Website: bh-photo
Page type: address-validator
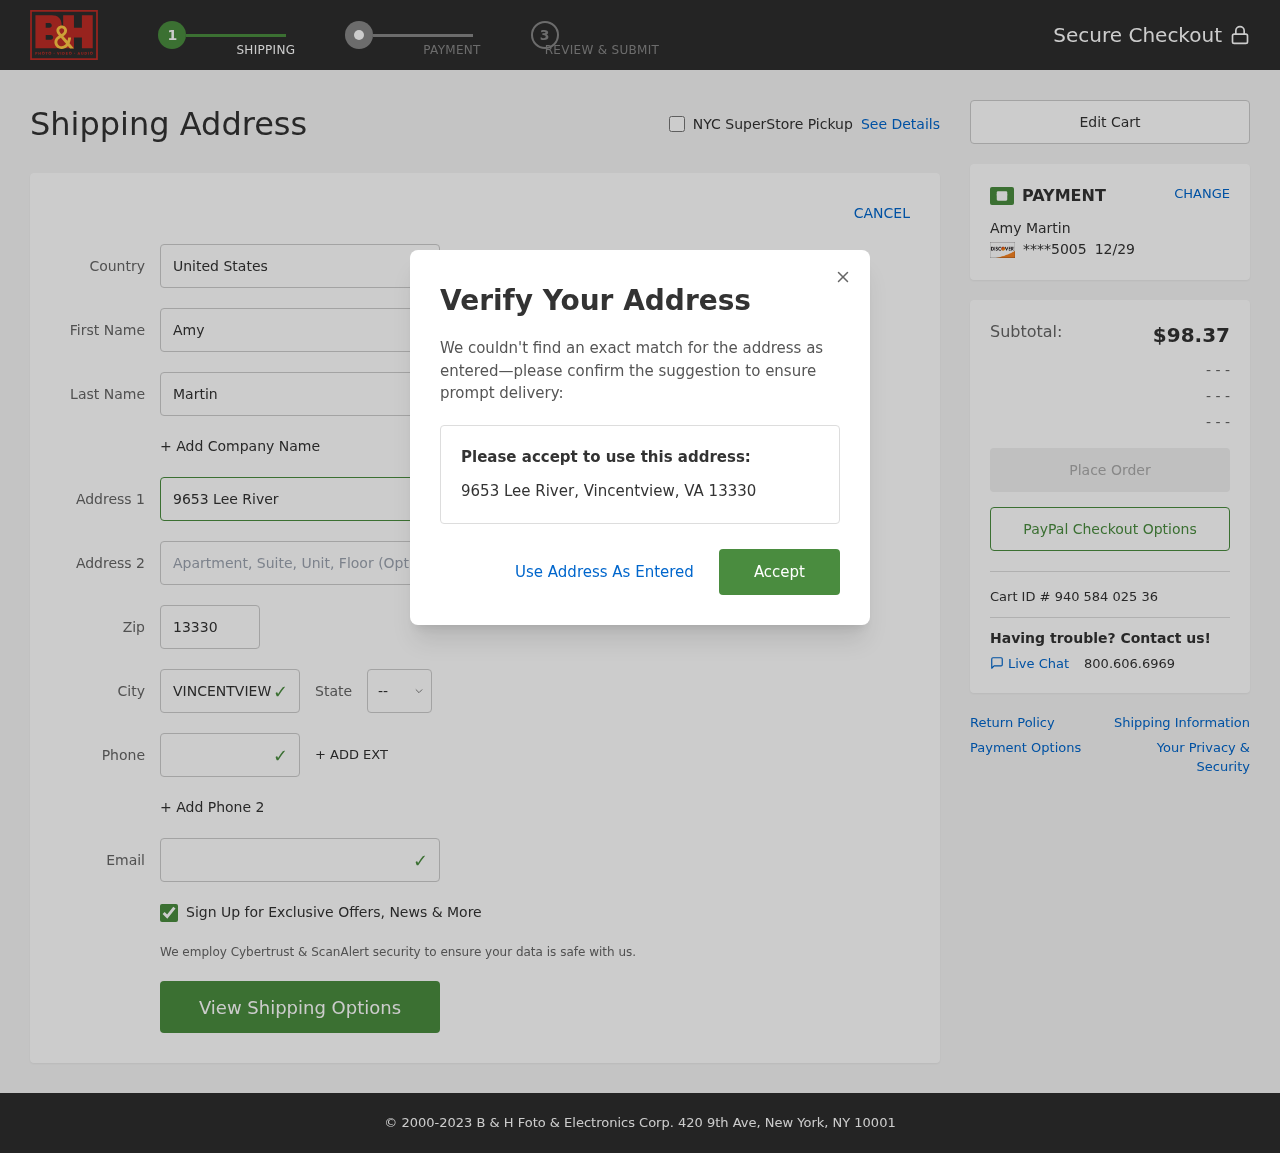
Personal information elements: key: PII_CARD_EXPIRY
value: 12/29
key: PII_CARD_LAST4
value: ****5005
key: PII_CITY
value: Vincentview
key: PII_COUNTRY
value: United States
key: PII_EMAIL
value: amartin@hotmail.com
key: PII_FIRSTNAME
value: Amy
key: PII_FULLNAME
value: Amy Martin
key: PII_LASTNAME
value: Martin
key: PII_PHONE
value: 3424041319
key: PII_POSTCODE
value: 13330
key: PII_STATE_ABBR
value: VA
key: PII_STREET
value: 9653 Lee River
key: PII_CITY_STATE_ZIP
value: Vincentview, VA 13330
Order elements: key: ORDER_SUBTOTAL
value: $98.37
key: ORDER_ID
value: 940 584 025 36